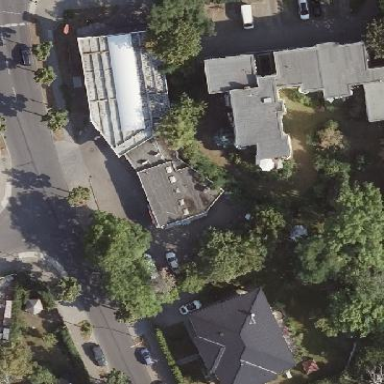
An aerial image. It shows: Retail building with flat roof.